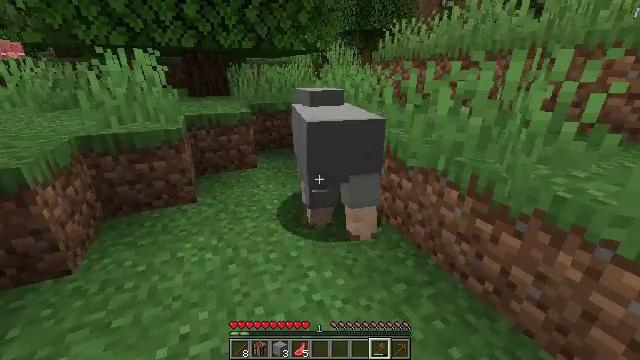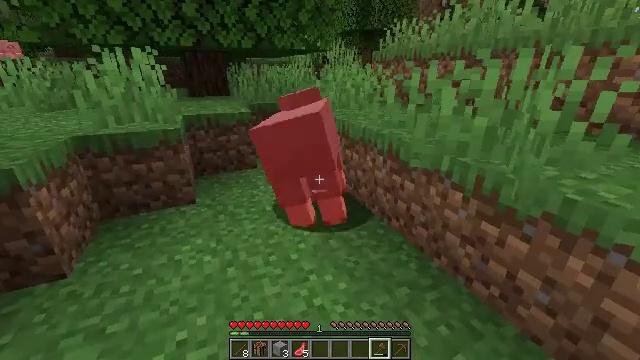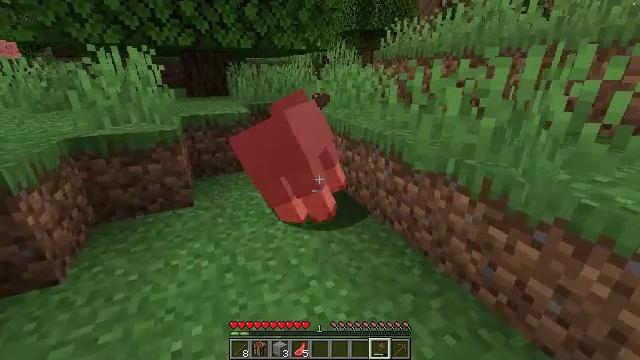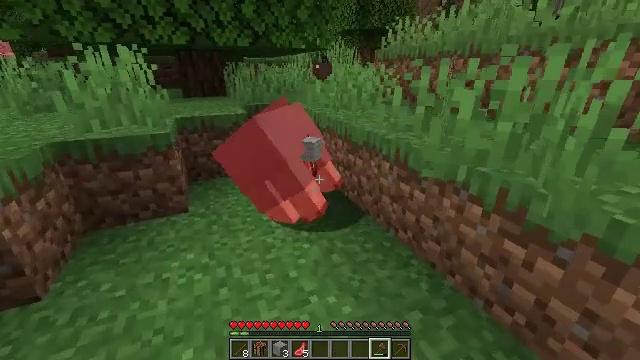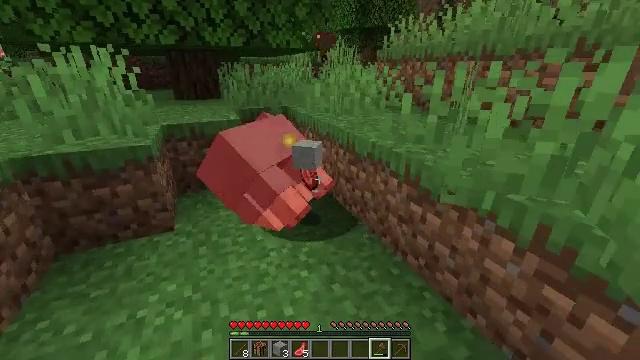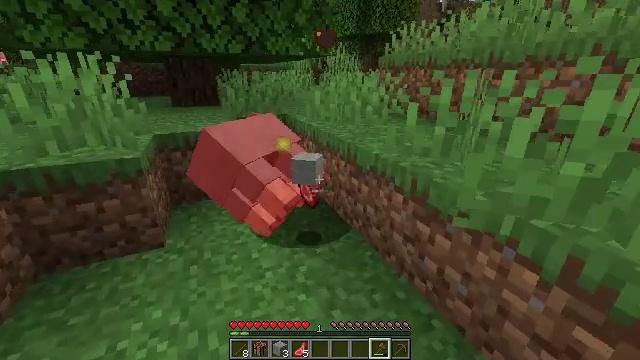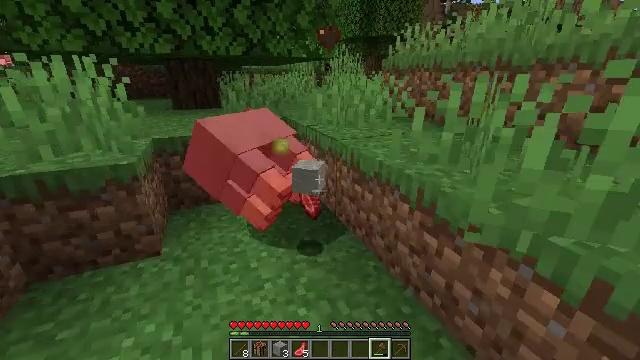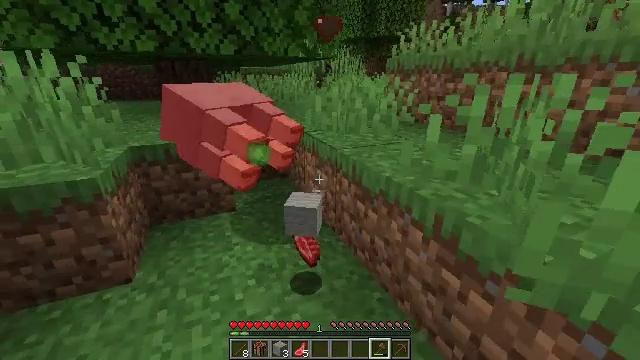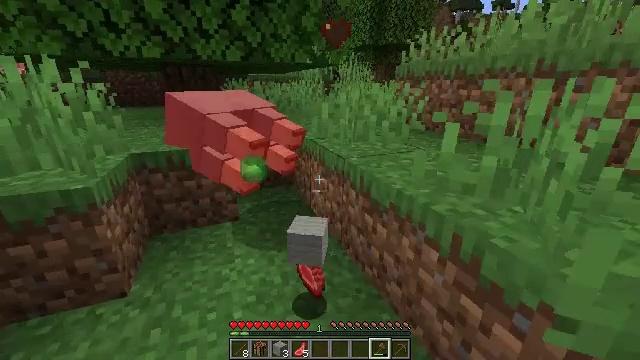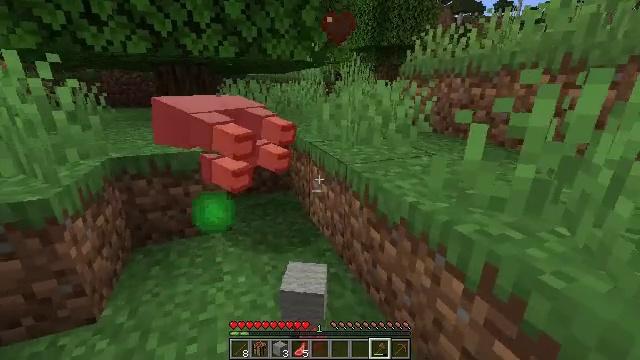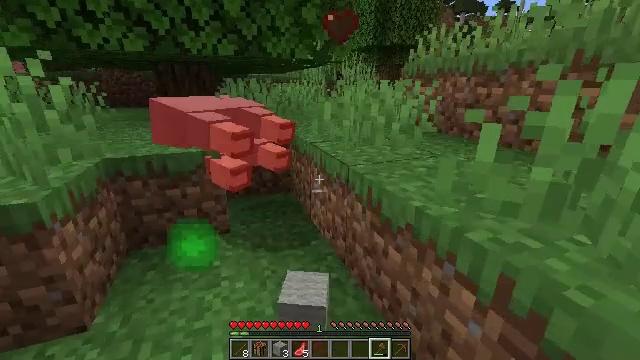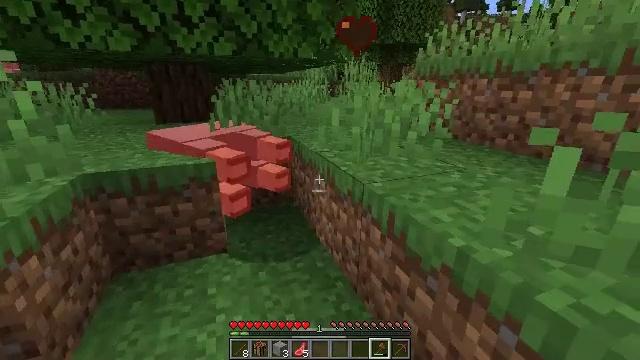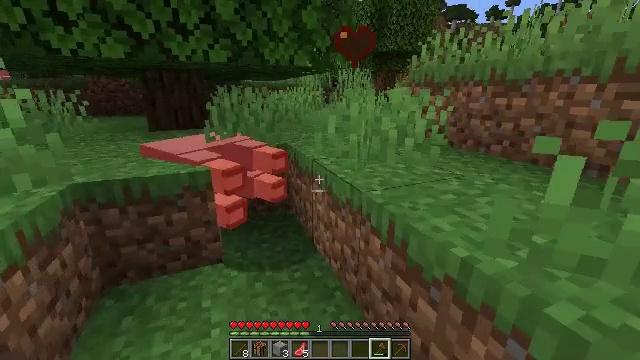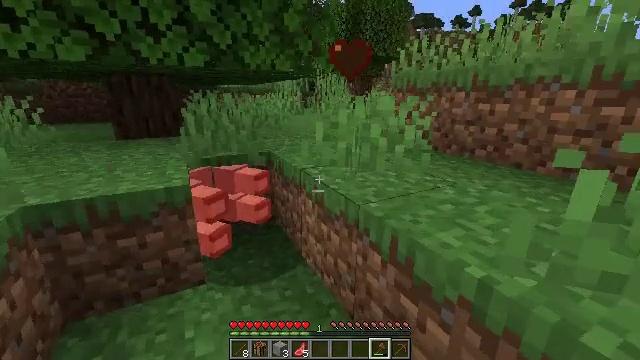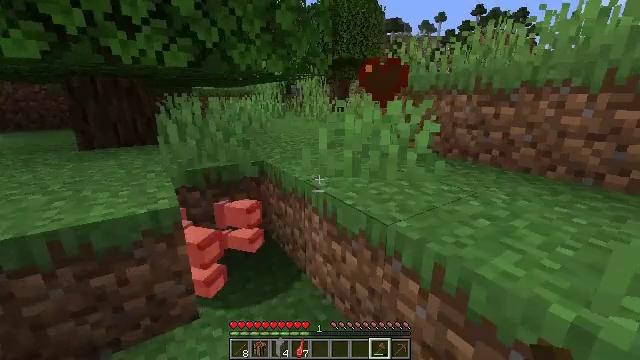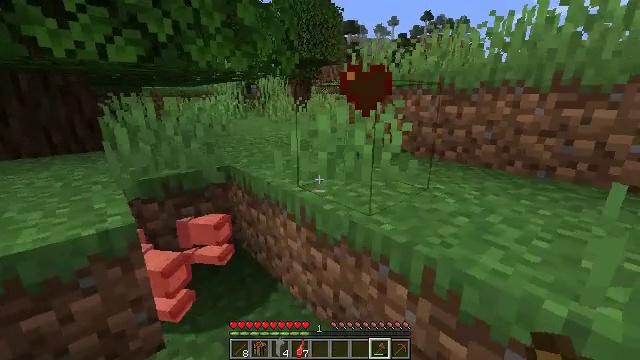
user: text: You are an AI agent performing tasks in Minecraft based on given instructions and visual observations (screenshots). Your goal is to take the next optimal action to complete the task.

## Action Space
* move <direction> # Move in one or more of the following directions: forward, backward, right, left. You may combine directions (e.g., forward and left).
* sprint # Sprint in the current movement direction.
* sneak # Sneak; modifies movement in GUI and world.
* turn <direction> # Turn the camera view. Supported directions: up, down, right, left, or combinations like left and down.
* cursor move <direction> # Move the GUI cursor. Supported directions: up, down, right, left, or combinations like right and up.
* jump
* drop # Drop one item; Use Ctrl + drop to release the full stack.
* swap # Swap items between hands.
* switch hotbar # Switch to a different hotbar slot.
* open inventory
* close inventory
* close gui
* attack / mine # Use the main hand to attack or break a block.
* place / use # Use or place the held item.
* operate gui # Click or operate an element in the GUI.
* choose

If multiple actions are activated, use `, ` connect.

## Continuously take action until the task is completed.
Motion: motion action
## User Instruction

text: Harvest grass block to clear the area.
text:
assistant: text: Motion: move forward
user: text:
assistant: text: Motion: move forward
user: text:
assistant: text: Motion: move forward
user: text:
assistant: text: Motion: move forward
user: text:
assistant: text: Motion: move forward, turn up
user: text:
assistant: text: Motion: move forward
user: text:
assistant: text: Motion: move forward
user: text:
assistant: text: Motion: move forward, turn left and up
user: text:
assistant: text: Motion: move forward
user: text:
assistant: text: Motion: move forward
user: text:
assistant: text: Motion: move forward and move left
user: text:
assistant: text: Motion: move forward and move left, turn right and up
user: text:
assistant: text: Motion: move forward and move left, turn right
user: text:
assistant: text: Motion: move forward and move left, turn right
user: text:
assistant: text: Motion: move forward, turn right
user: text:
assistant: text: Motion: move forward
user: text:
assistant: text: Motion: move forward, turn right
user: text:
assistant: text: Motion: move forward, turn right
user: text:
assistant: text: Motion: move forward, turn right
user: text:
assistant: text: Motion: move forward, turn right
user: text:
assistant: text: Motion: move forward, turn right, jump
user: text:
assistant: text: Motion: move forward and move right, jump
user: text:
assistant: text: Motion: move forward and move right, jump
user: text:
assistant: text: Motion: move forward and move right, jump
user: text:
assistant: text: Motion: move forward and move right, jump
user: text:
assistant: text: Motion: move forward and move right, jump
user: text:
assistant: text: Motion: move forward and move right
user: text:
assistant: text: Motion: move forward and move right
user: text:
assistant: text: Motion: move forward and move right
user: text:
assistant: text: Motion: move forward and move right, turn left